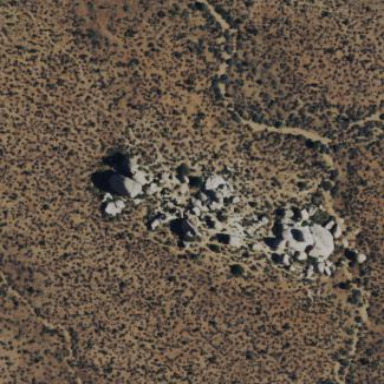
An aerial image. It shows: Landscape dominated by bare rock.